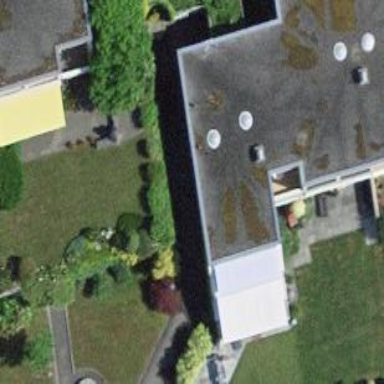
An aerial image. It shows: Terrace building.